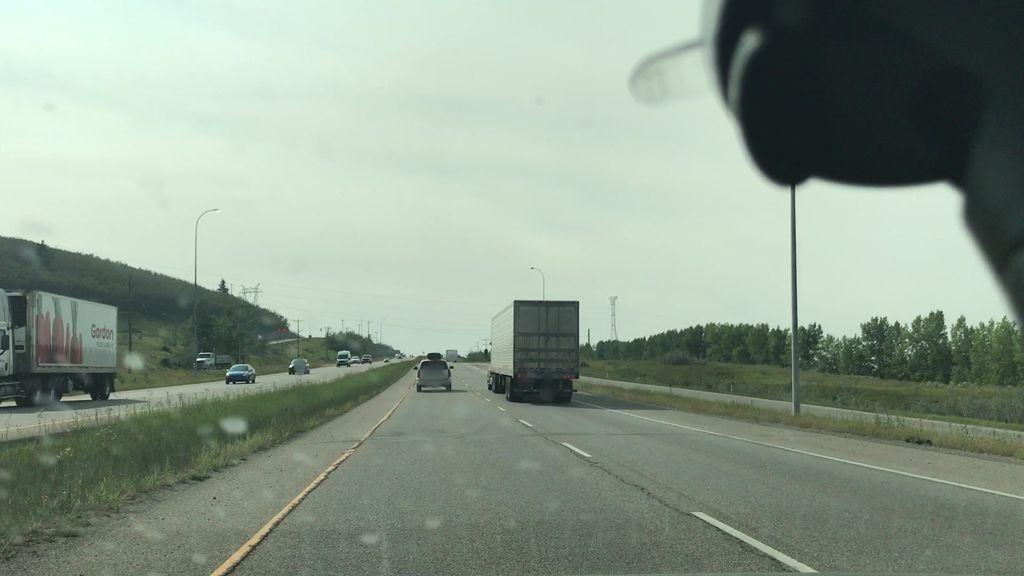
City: calgary